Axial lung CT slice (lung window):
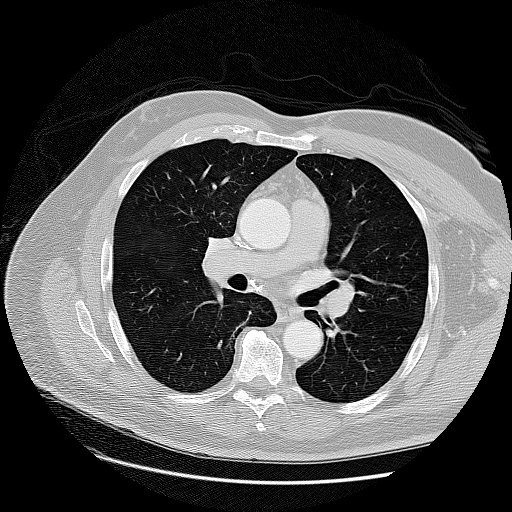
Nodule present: no